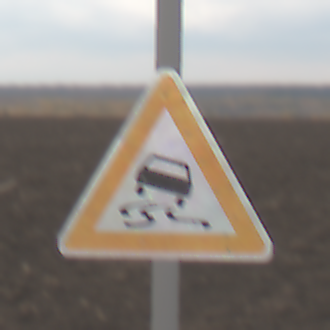
Verkehrszeichen: SchleuderOderRutschgefahr
Umgebung: Outdoor, Nature
Tageszeit: MorningAfternoon
Wetter: Overcast
Licht: Natural
Jahreszeit: NotSpecified
Kontrast: LowContrast